Aerial crown-view tile of a tropical tree (Barro Colorado Island, Panama), acquired 20241112:
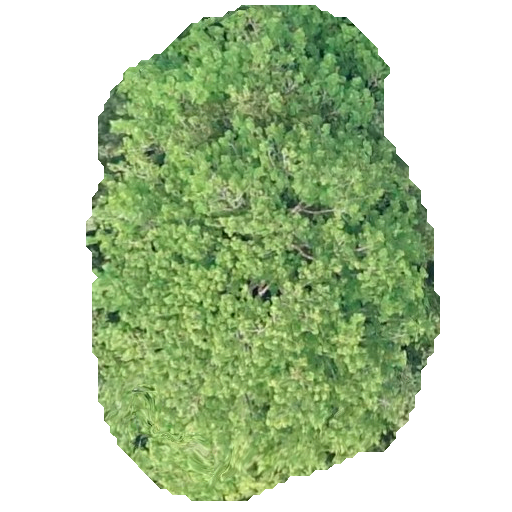
Species: Jupunba macradenia
GBIF accepted scientific name: Jupunba macradenia
Crown area: 214.524 m²